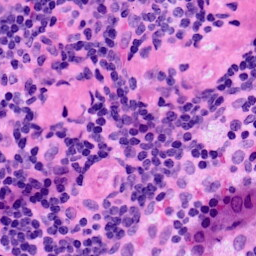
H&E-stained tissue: LymphNode